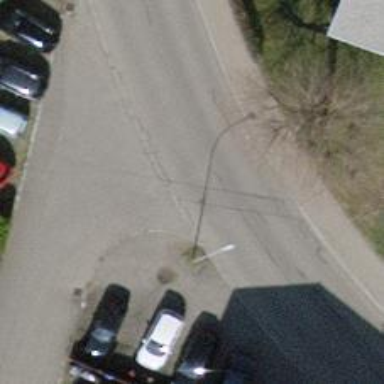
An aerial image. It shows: Residential road with asphalt surface and sidewalk on the left side.